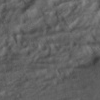
Atmospheric dust classification: not_dusty